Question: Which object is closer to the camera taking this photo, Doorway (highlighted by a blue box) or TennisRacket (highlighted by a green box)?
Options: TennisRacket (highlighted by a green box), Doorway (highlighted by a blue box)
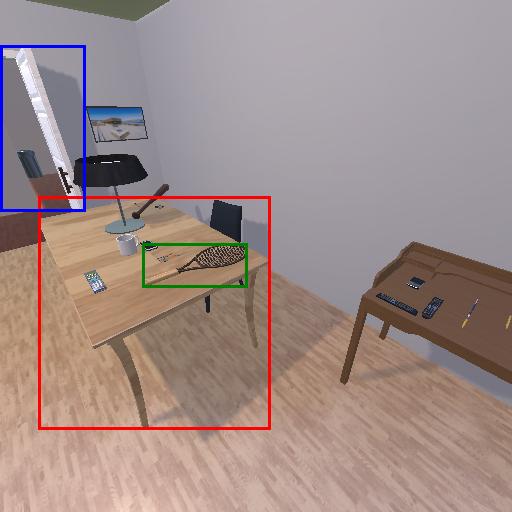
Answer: TennisRacket (highlighted by a green box)